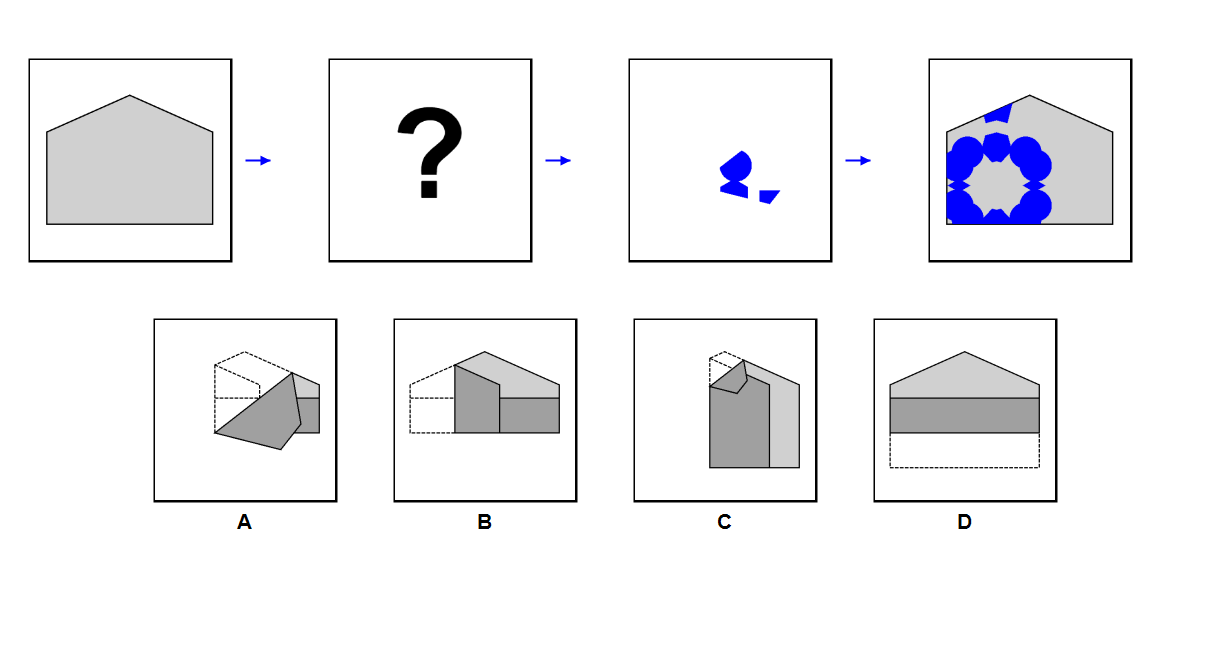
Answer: C